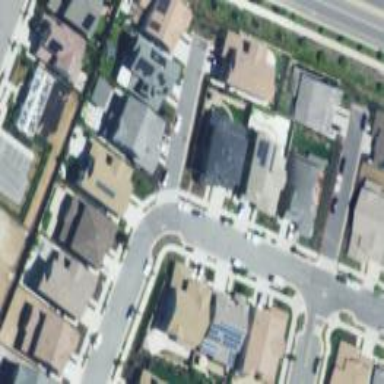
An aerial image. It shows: Shared driveway marked as service road.